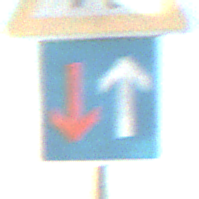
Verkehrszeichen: VorrangVorGegenverkehr
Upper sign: FussgaengerLinks
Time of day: SunriseSunset
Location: Outdoor (Nature)
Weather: Clear
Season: NotSpecified
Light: Natural